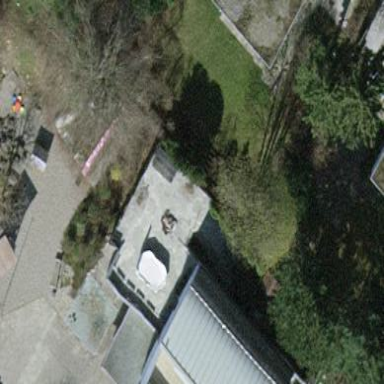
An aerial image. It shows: Terrace building.